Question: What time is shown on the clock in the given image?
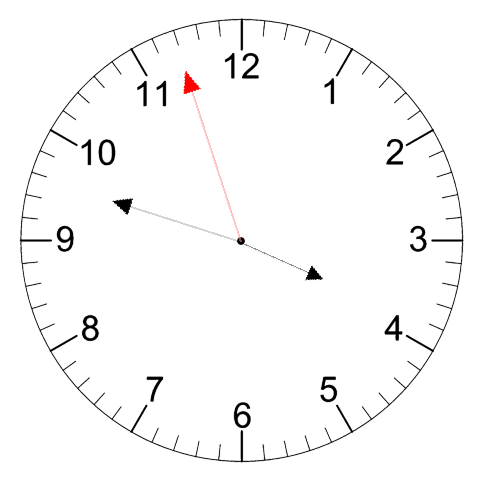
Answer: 03:47:57